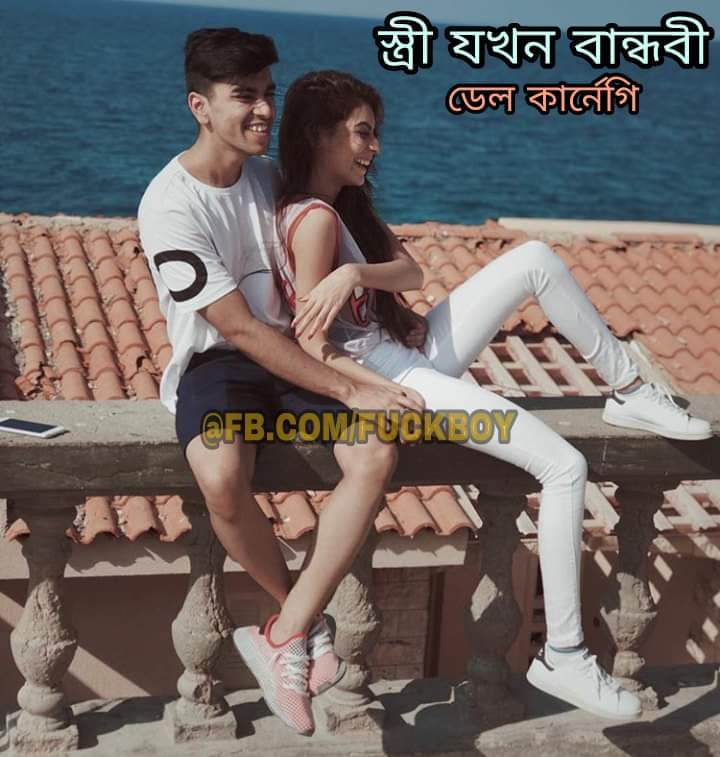
Caption:    স্ত্রী যখন বান্ধুবী   ডেল কার্নেগি
Label: hate